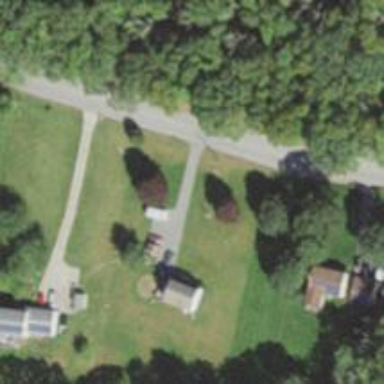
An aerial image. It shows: Residential driveway.